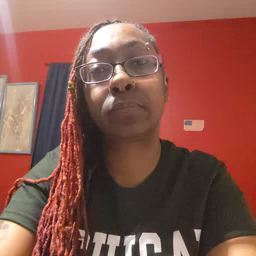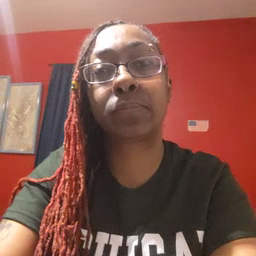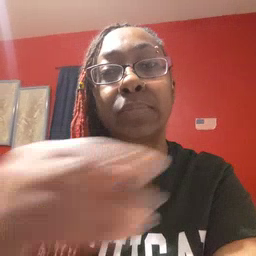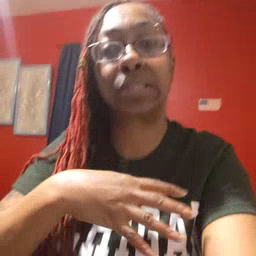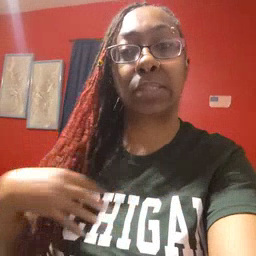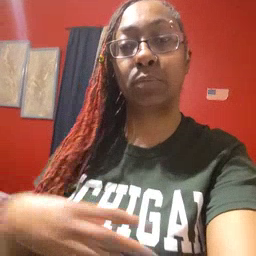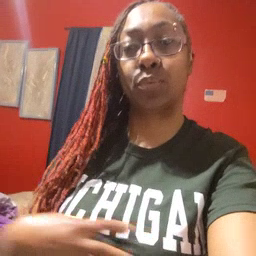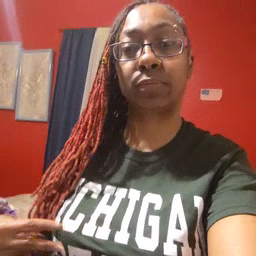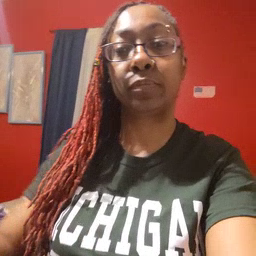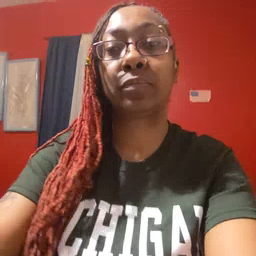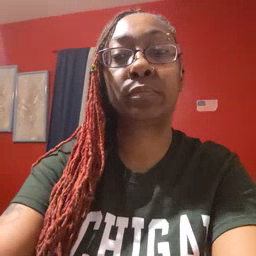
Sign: zebra